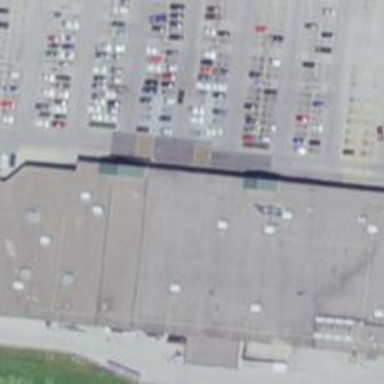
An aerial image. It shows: Supermarket.